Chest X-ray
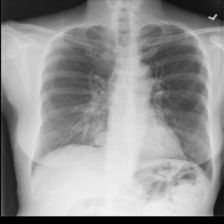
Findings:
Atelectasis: negative
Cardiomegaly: negative
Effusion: negative
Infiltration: negative
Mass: negative
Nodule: negative
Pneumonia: negative
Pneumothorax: negative
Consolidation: negative
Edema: negative
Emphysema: negative
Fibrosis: negative
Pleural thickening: negative
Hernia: negative